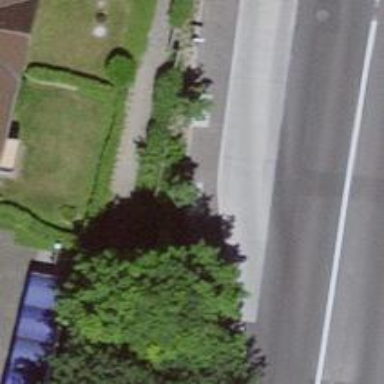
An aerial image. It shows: Platform for public transport. The platform is located by the road.